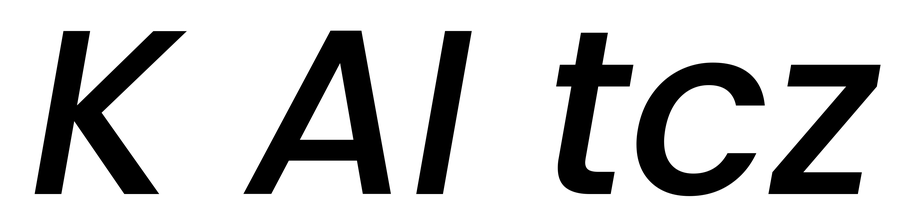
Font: Poppins-MediumItalic